Interaction volume radius: 10 \u00c5
Interaction volume height: 10 \u00c5
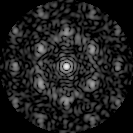
Disorder parameter: 0.5443